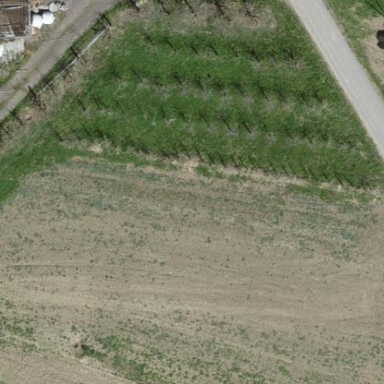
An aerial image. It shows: Orchard.